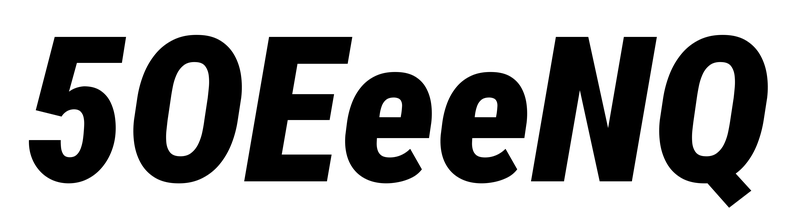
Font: Roboto-Italic_Condensed_Black_Italic